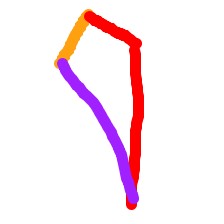
Shape: kite